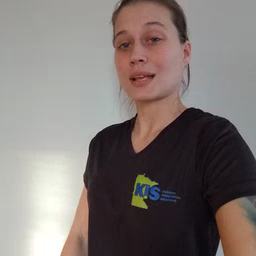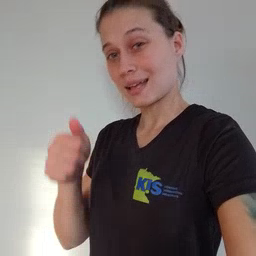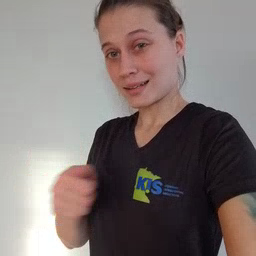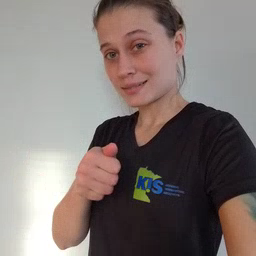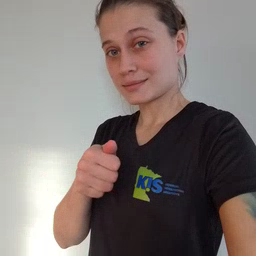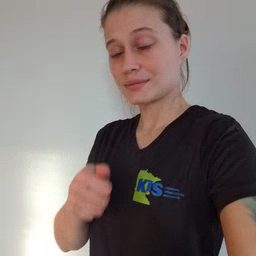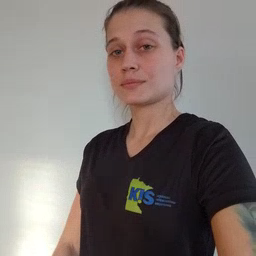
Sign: hide